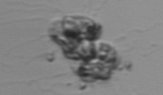
Label: Leptocylindrus_mediterraneus